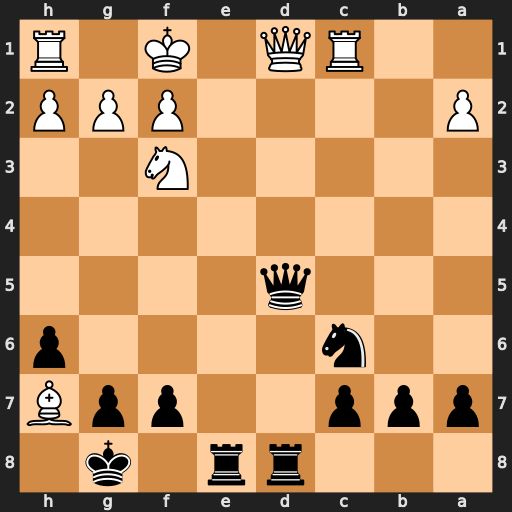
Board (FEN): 3rr1k1/ppp2ppB/2n4p/3q4/8/5N2/P4PPP/2RQ1K1R
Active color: b
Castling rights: -
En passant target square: -
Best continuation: Kxh7 Qxd5 Rxd5